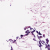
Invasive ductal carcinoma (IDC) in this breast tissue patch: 0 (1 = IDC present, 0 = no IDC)